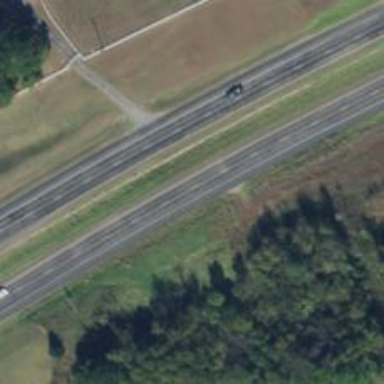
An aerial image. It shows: This image shows trunk highway that functions as expressway.